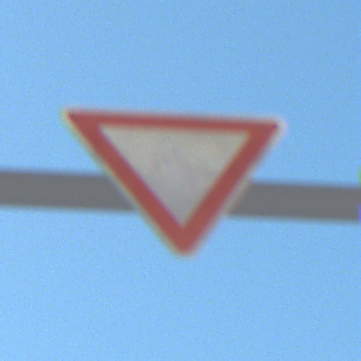
Verkehrszeichen: VorfahrtGewaehren
Umgebung: Outdoor, Nature
Tageszeit: MorningAfternoon
Wetter: Clear
Licht: Natural
Jahreszeit: NotSpecified
Kontrast: HighContrast